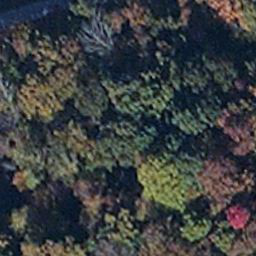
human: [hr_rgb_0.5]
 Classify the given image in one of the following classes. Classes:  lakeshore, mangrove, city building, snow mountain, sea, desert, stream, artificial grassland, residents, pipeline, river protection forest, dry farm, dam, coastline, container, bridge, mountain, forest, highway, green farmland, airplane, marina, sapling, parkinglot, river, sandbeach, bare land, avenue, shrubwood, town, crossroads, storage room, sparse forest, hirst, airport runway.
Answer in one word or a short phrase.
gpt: mangrove